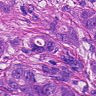
Metastatic tissue present: yes